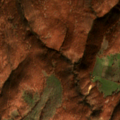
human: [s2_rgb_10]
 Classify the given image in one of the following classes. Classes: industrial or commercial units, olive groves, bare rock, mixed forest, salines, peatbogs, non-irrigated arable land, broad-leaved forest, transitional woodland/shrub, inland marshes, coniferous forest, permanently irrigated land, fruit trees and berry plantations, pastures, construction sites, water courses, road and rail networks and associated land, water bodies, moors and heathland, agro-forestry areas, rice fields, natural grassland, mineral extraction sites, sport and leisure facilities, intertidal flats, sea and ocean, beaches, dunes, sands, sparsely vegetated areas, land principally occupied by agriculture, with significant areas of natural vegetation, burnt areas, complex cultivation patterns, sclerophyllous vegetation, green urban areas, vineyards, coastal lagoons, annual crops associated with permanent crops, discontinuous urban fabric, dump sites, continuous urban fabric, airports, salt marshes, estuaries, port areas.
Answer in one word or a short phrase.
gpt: pastures, land principally occupied by agriculture, with significant areas of natural vegetation, broad-leaved forest